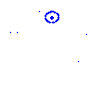
Particle: proton